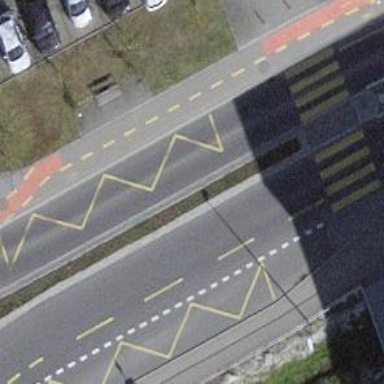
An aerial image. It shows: Bus stop with designated public transport stop position.